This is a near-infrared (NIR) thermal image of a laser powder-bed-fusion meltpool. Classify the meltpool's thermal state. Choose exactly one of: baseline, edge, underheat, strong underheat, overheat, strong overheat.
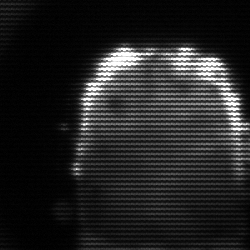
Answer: baseline